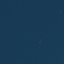
Land use / land cover class: SeaLake